Field crop: maize
Growth stage: 2
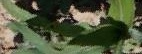
Species: maize